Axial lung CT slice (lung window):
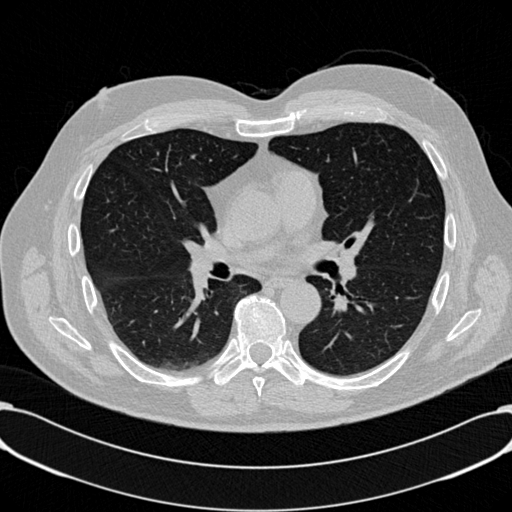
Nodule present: no